Field crop: maize
Growth stage: 2
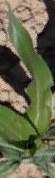
Species: maize